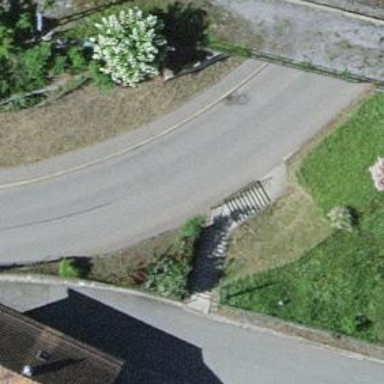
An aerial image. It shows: Steps on cobblestone road.